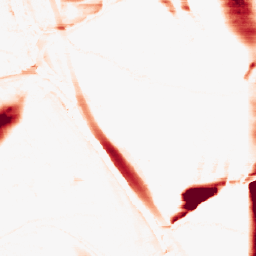
Category: morphological
Decomposition family: morphological_rect
Decomposition parameters: operation: opening
width: 50
height: 5
Upsampling method: area
Upsampling parameters: scale: 2
Upsampling scale: 2